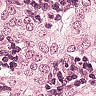
Metastatic tissue present: yes